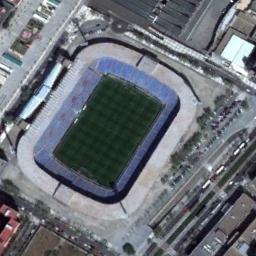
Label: stadium